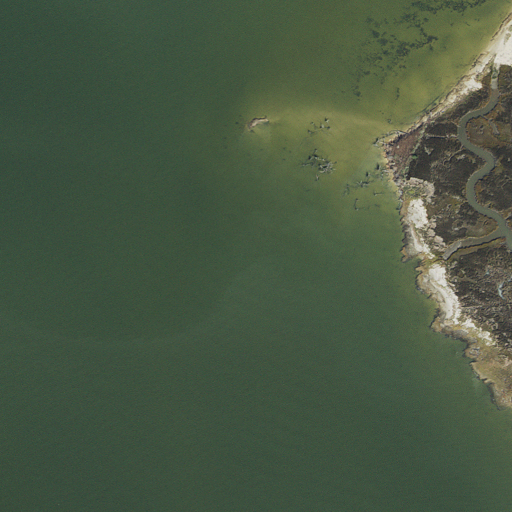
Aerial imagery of cape in Maryland named Webster Point containing open water, herbaceous wetlands, and woody wetlands